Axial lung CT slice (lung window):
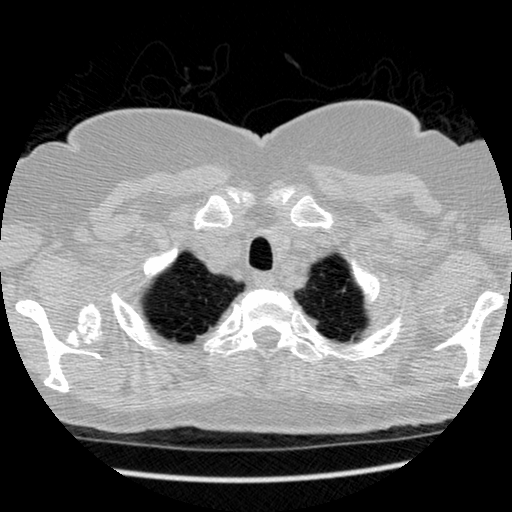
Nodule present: no